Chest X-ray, PA view. Patient: 25 years old, sex M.
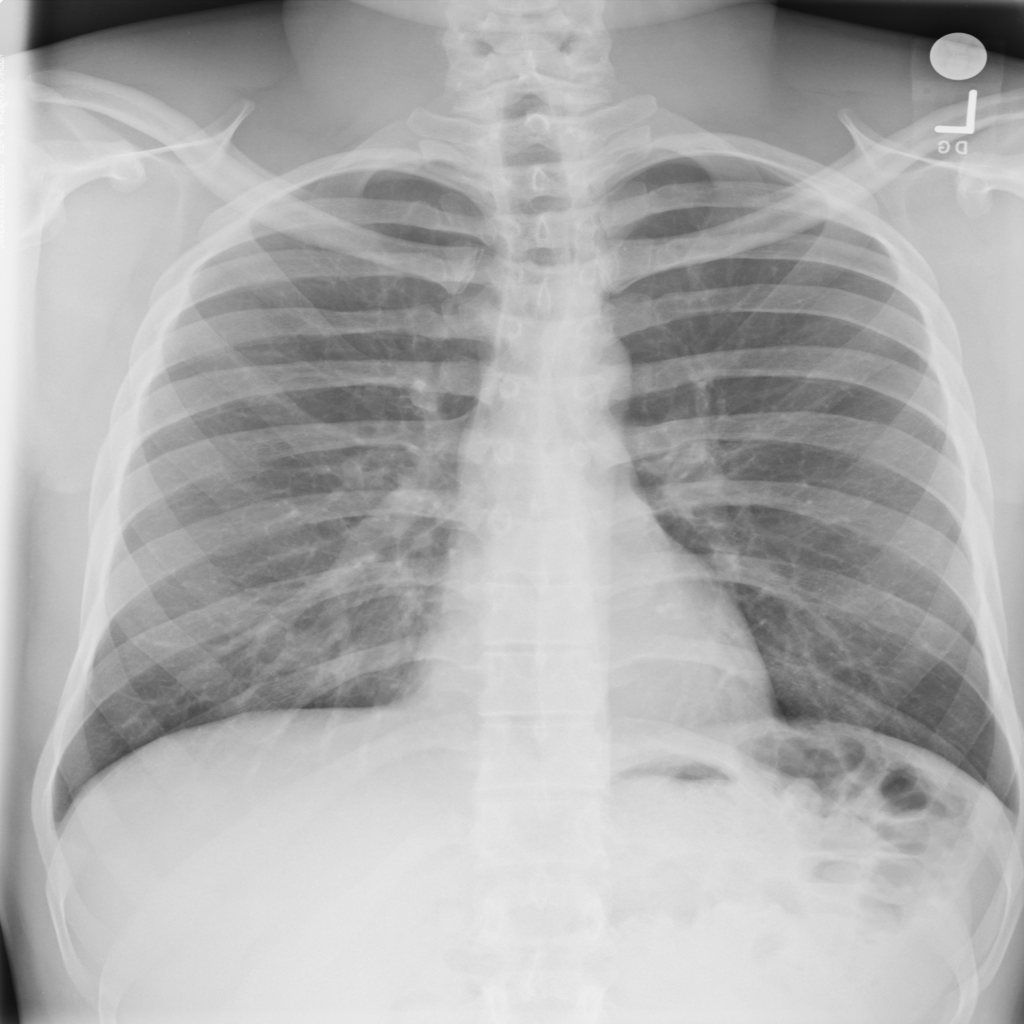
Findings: No Finding